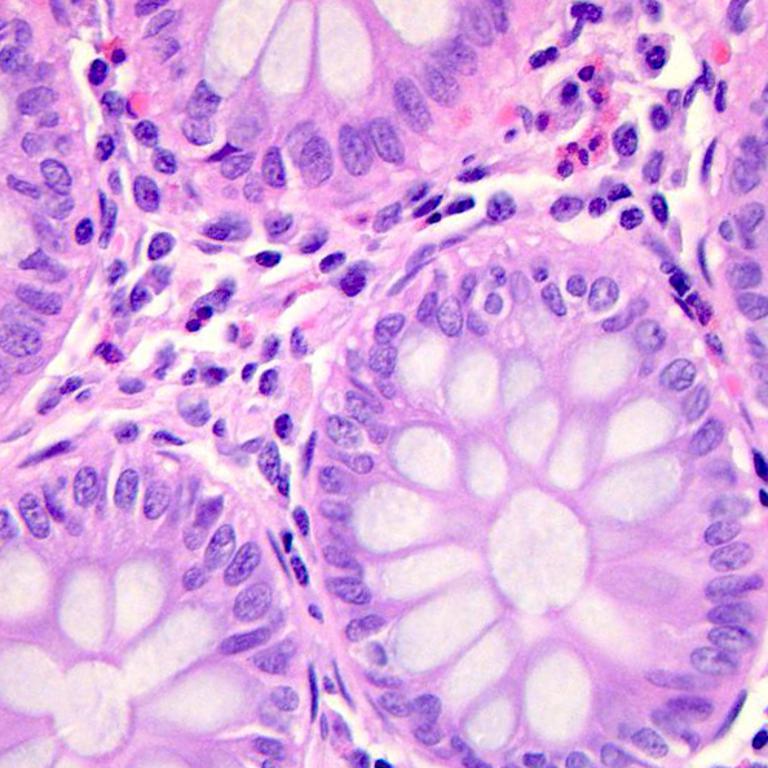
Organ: colon
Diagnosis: benign